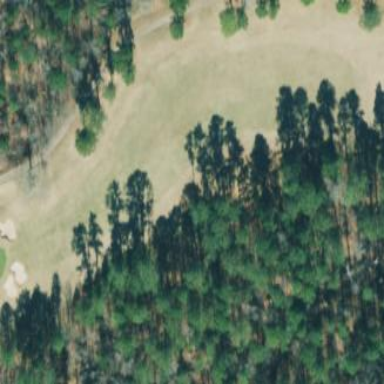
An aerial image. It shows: Rough grassy area used for golf.